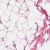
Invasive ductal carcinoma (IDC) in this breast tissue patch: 0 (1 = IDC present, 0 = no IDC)